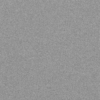
Label: dusty